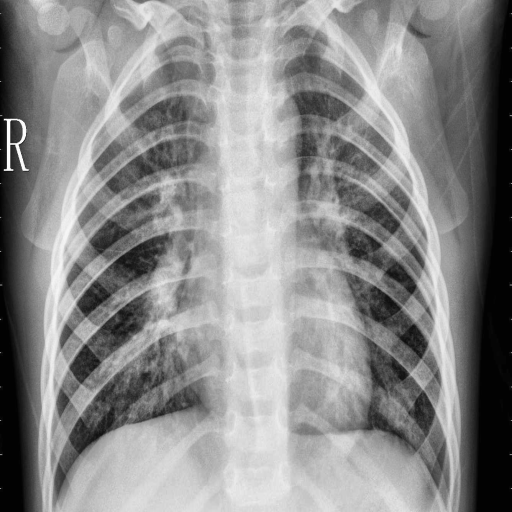
Finding: PNEUMONIA